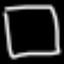
Label: square